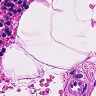
Metastatic tissue present: no